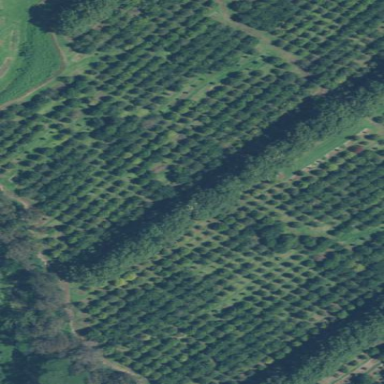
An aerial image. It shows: Orchard filled with macadamia trees.